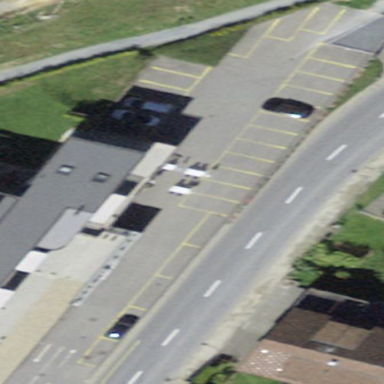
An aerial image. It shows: Parking area.